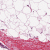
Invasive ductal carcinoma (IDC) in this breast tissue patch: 0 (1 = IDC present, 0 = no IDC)